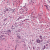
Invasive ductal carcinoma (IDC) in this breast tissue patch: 1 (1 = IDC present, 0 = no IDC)